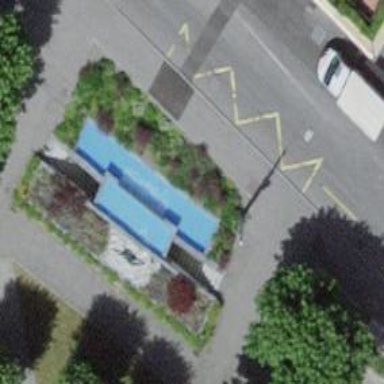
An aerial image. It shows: Fountain.